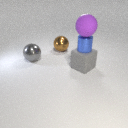
large purple rubber sphere above small blue metal cylinder